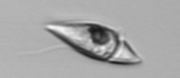
Label: Amphidinium